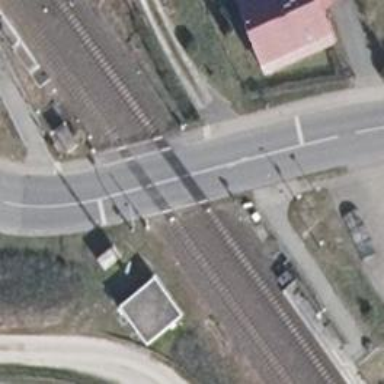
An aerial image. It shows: Railway level crossing.